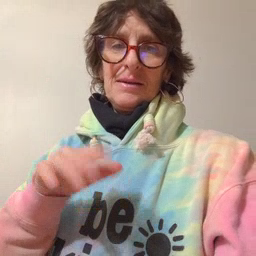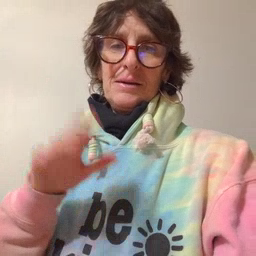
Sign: clean